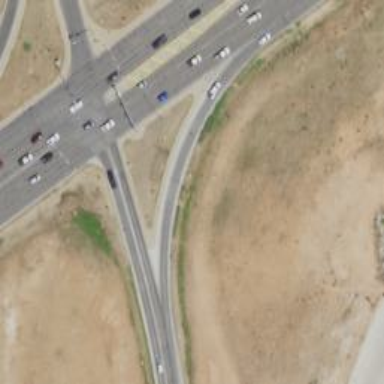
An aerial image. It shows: Primary link highway.